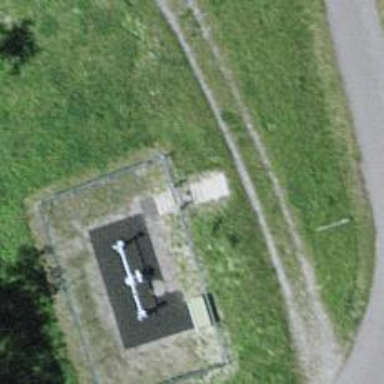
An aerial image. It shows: Swing gate.